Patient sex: F
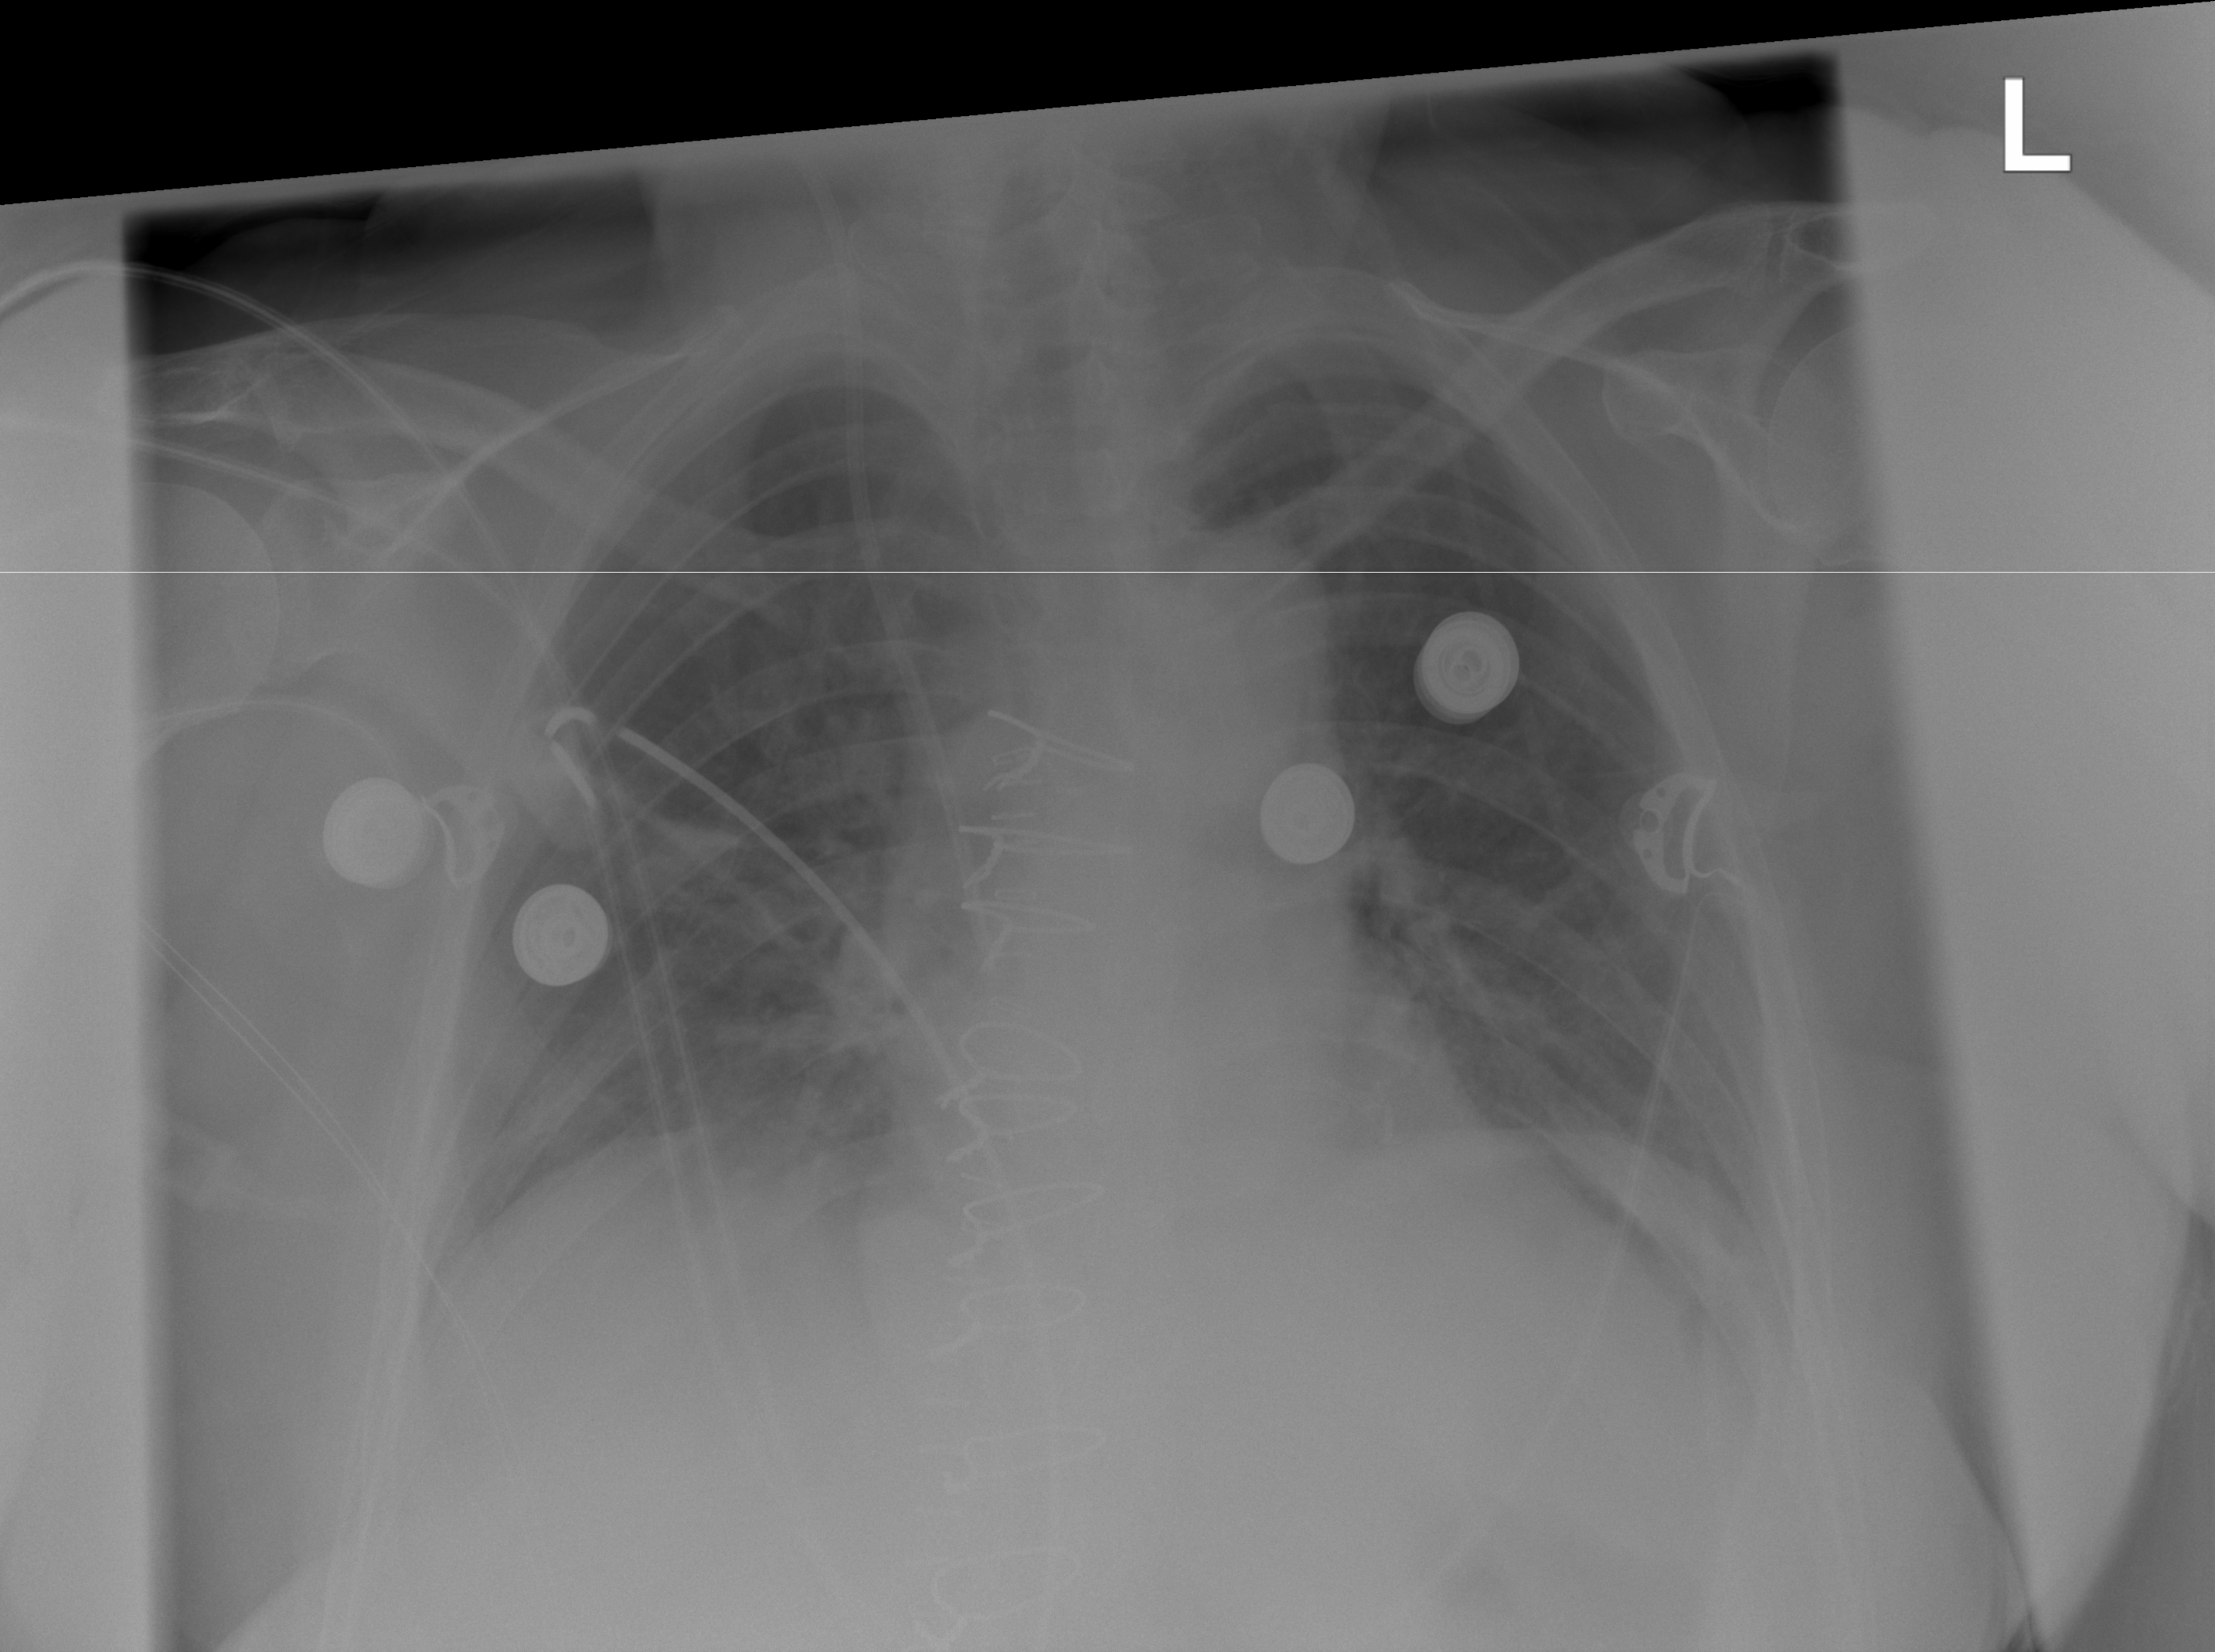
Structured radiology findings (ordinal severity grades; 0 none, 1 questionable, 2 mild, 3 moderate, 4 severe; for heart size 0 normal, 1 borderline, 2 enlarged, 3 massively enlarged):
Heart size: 0
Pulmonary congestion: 0
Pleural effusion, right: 0
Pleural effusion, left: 0
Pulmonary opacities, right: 0
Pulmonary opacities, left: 0
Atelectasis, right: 2
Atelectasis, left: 2